Question: I am trying to build this RESTful service example: <URL>
The 'GreetingController.java' has no errors with the imports:
'''
package hello;
import java.util.concurrent.atomic.AtomicLong;
import org.springframework.web.bind.annotation.RequestMapping;
import org.springframework.web.bind.annotation.RequestMethod;
import org.springframework.web.bind.annotation.RequestParam;
import org.springframework.web.bind.annotation.RestController;
@RestController
public class GreetingController {
private static final String template = "Hello, %s!";
private final AtomicLong counter = new AtomicLong();
@RequestMapping(value = "/greeting", method = RequestMethod.GET)
public Greeting greeting(@RequestParam(value = "name", required = false, defaultValue = "World") String name) {
return new Greeting(counter.incrementAndGet(), String.format(template, name));
}
}
'''
But with 'Application.java' I get:

I get the following error: 'The import org.springframework.boot cannot be resolved.' I've added the Spring 4 library to the project with all the jars. Why does the first import work and the second doesn't? I also get no errors with the '@ComponentScan' annotation but I get an error with the '@EnableAutoConfiguration' annotation.
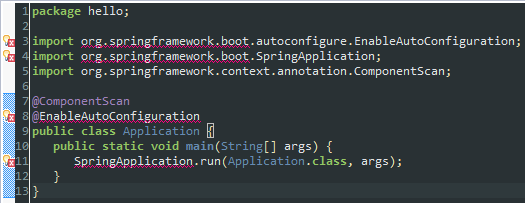
Answer: I managed finally to make it work. The problem was in the 'pom.xml' file that was posted on the Spring site: it needs some modifications. Here is the version I used:
'''
<?xml version="1.0" encoding="UTF-8"?>
<project xmlns="http://maven.apache.org/POM/4.0.0" xmlns:xsi="http://www.w3.org/2001/XMLSchema-instance" xsi:schemaLocation="http://maven.apache.org/POM/4.0.0 http://maven.apache.org/xsd/maven-4.0.0.xsd">
<modelVersion>4.0.0</modelVersion>
<groupId>org.springframework</groupId>
<artifactId>gs-rest-service</artifactId>
<version>0.1.0</version>
<parent>
<groupId>org.springframework.boot</groupId>
<artifactId>spring-boot-starter-parent</artifactId>
<version>1.1.6.RELEASE</version>
</parent>
<dependencies>
<dependency>
<groupId>org.springframework.boot</groupId>
<artifactId>spring-boot-starter-web</artifactId>
</dependency>
</dependencies>
<properties>
<start-class>hello.Application</start-class>
</properties>
<build>
<plugins>
<plugin>
<artifactId>maven-compiler-plugin</artifactId>
<version>2.3.2</version>
<configuration>
<source>1.7</source>
<target>1.7</target>
</configuration>
</plugin>
<plugin>
<groupId>org.springframework.boot</groupId>
<artifactId>spring-boot-maven-plugin</artifactId>
</plugin>
</plugins>
</build>
<repositories>
<repository>
<id>spring-releases</id>
<url>http://repo.spring.io/libs-release</url>
</repository>
</repositories>
<pluginRepositories>
<pluginRepository>
<id>spring-releases</id>
<url>http://repo.spring.io/libs-release</url>
</pluginRepository>
</pluginRepositories>
</project>
'''
I then proceeded to build the project with Maven, Eclipse plugin. There was a process that was occupying the 8080 port so I killed it. I ran the '.jar' I got from Maven build and it worked! Thanks guys for pointing the problem. I needed Maven to define dependencies and not manually include libraries. I think I have to learn Maven sooner or later. :)